Question: Let's say I have a View/Page something like below:
'''
Category1 Category2 ......... Category(n)
Tile1 Tile1 Tile1
Tile2 Tile2 Tile2
..... ..... .....
..... ..... .....
Tile(n) Tile(n) Tile(n)
'''
The XAML used to Create the above OutPut:
'''
<ItemsControl ItemsSource="{Binding MenuCategories}" >
<ItemsControl.ItemsPanel>
<ItemsPanelTemplate>
<StackPanel IsItemsHost="True" Orientation="Horizontal" />
</ItemsPanelTemplate>
</ItemsControl.ItemsPanel>
<ItemsControl.ItemTemplate>
<DataTemplate>
<Grid Height="500">
<Grid.RowDefinitions>
<RowDefinition Height="Auto" />
<RowDefinition Height="*" />
</Grid.RowDefinitions>
<TextBlock Text="{Binding Title}" FontSize="30" />
<ListBox Grid.Row="1" x:Name="lst"
ItemsSource="{Binding ??????}" >
<ListBox.ItemsPanel>
<ItemsPanelTemplate>
<WrapPanel IsItemsHost="True" Orientation="Vertical" MaxHeight="{Binding ElementName=lst, Path=ActualHeight}"/>
</ItemsPanelTemplate>
</ListBox.ItemsPanel>
<ListBox.Resources>
<Style TargetType="{x:Type ListBoxItem}">
<Setter Property="Width" Value="250" />
<Setter Property="Height" Value="125" />
<Setter Property="Margin" Value="2.5" />
<Setter Property="Padding" Value="2.5" />
<Setter Property="Background" Value="{Binding DataContext.Background, RelativeSource={RelativeSource Mode=FindAncestor, AncestorType={x:Type ListBox}}, Converter={StaticResource stringToBrushConverter}}" />
<Setter Property="Foreground" Value="White" />
<Setter Property="VerticalContentAlignment" Value="Bottom" />
<Style.Triggers>
<Trigger Property="IsSelected" Value="True">
<Setter Property="Foreground" Value="{Binding DataContext.Background, RelativeSource={RelativeSource Mode=FindAncestor, AncestorType={x:Type ListBox}}, Converter ={StaticResource stringToBrushConverter}}" />
</Trigger>
</Style.Triggers>
</Style>
</ListBox.Resources>
<ListBox.ItemTemplate>
<DataTemplate>
<StackPanel Orientation="Horizontal" Height="125" Width="250">
<Path Data="{Binding DataContext.ImageData, RelativeSource={RelativeSource Mode=FindAncestor, AncestorType={x:Type ListBoxItem}}}" VerticalAlignment="Center"
Stretch="Uniform" Fill="{Binding Path=Foreground, RelativeSource={RelativeSource AncestorType={x:Type ListBoxItem}}}"
Width="68" Height="68" Margin="10" RenderTransformOrigin="0.5,0.5">
<Path.RenderTransform>
<TransformGroup>
<TransformGroup.Children>
<RotateTransform Angle="0" />
<ScaleTransform ScaleX="1" ScaleY="1" />
</TransformGroup.Children>
</TransformGroup>
</Path.RenderTransform>
</Path>
<TextBlock Text="{Binding Title, Converter={StaticResource spaceToNewLineConverter}}" VerticalAlignment="Top"
Margin="40,10,10,10" FontSize="24" Foreground="{Binding Path=Foreground, RelativeSource={RelativeSource AncestorType={x:Type ListBoxItem}}}"/>
</StackPanel>
</DataTemplate>
</ListBox.ItemTemplate>
</ListBox>
</Grid>
</DataTemplate>
</ItemsControl.ItemTemplate>
</ItemsControl>
'''
But the problem is that So, I don't get the Output as shown above.
Here is how my database tables look like:

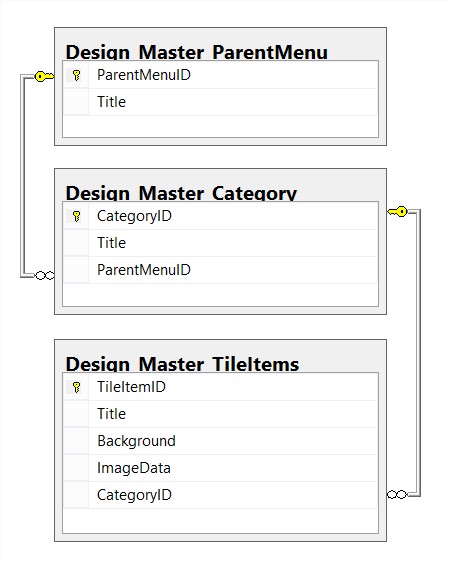
Answer: You can simply bind to 'Design_Master_Category' that store collection of 'Design_Master_TileItems', for example :
'''
......
<ListBox Grid.Row="1" x:Name="lst"
ItemsSource="{Binding Design_Master_TileItems} >
......
'''
If you find that the property is empty at run-time as stated in comment, it means the problem is not at your binding. You need to fix your query. I am by no means well-experienced with EF, but here is my suggestion :
> try to use '.Include(o => o.Design_Master_TileItems)' function when querying 'Design_Master_Category' table. <URL>]